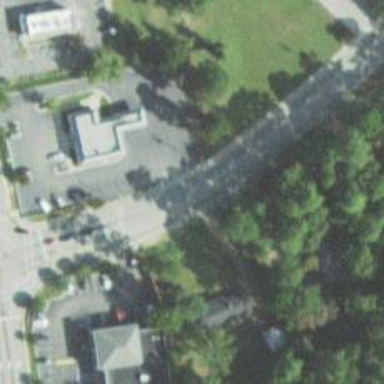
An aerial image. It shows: Left sidewalk along asphalt tertiary road.